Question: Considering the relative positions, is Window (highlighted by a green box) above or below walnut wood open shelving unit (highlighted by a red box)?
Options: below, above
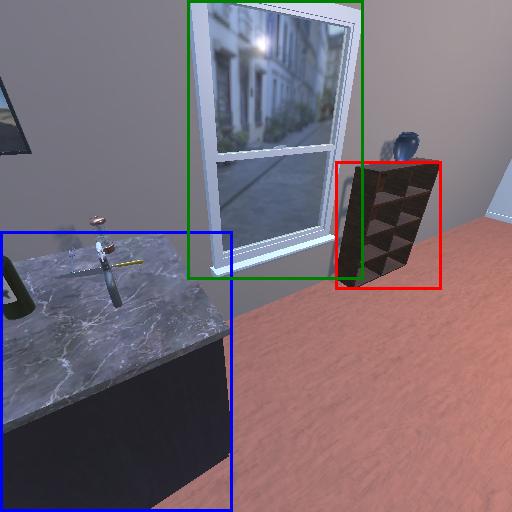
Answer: below